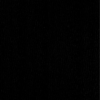
Label: dusty